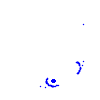
Particle: kaon